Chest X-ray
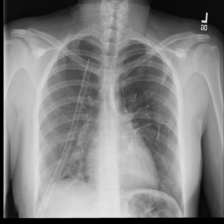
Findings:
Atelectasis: negative
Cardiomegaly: negative
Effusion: negative
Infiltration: negative
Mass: negative
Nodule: negative
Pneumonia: negative
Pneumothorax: negative
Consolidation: negative
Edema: negative
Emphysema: negative
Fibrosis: negative
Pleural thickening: negative
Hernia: negative